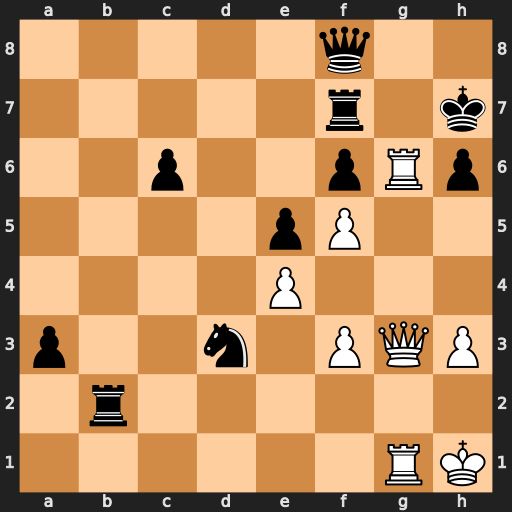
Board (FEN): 5q2/5r1k/2p2pRp/4pP2/4P3/p2n1PQP/1r6/6RK
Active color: w
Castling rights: -
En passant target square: -
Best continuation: Rxh6+ Qxh6 Qg8#